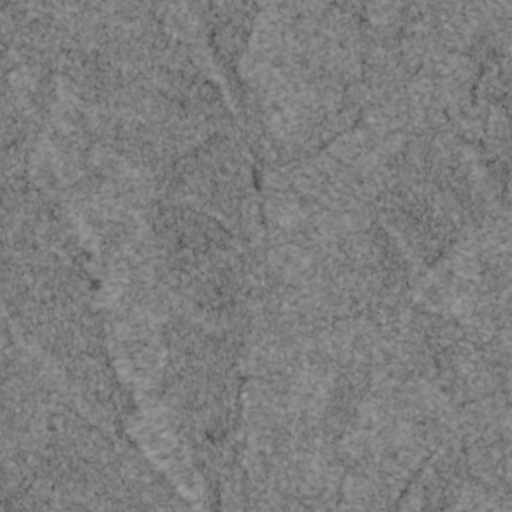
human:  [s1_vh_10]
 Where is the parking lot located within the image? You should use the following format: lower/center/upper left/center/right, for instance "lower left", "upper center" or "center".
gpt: The parking lot is located in the center left of the image.
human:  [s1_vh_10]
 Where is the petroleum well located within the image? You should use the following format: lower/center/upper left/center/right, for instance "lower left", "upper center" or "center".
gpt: The petroleum well is located in the lower center of the image.
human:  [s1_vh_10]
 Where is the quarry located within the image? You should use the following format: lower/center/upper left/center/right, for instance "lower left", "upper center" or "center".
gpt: The quarry is located in the lower center of the image.
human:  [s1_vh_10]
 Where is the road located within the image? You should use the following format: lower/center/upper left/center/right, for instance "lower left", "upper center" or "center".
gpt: There is no road in the image.

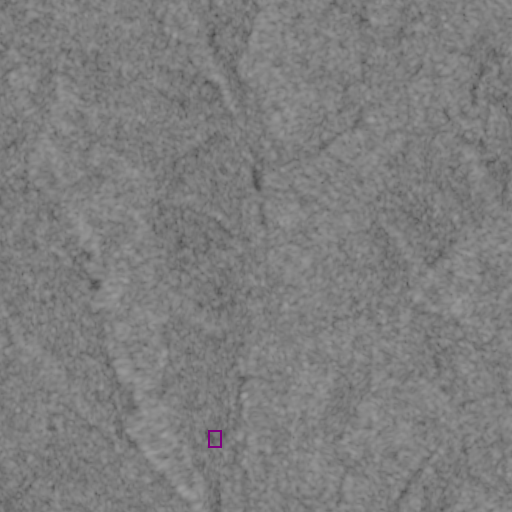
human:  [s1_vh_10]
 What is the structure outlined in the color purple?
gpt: The structure outlined in purple is a quarry.
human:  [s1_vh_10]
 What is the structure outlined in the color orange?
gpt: There is no orange outline.